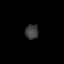
Tissue: prostate
Cell type: T cells
Senescence score: 0.3312
Nuclear area (px): 191
Mean DAPI intensity: 61.251